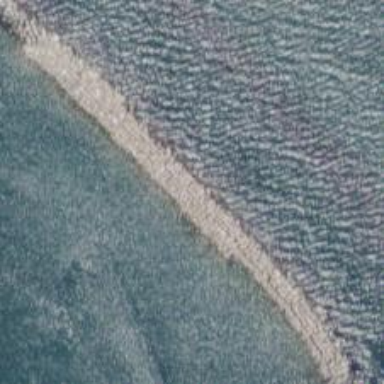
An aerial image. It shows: Breakwater structure.